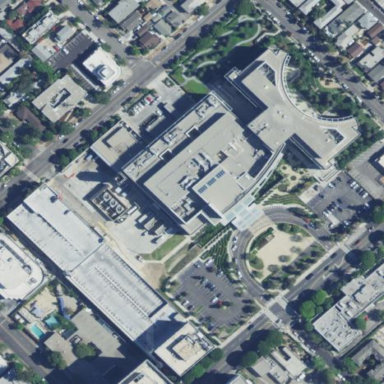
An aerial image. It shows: Hospital providing healthcare services.